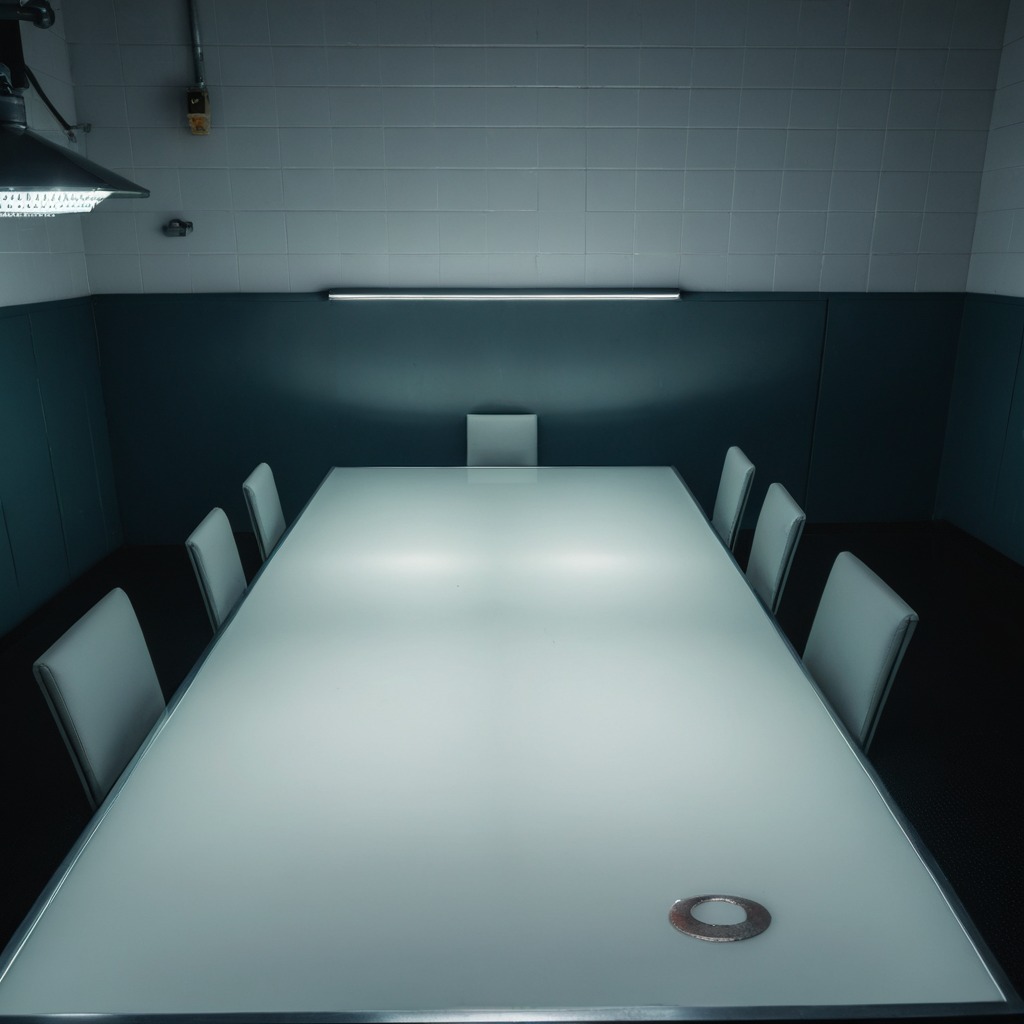
A flat metal washer lying on a clean empty table in a railway signal maintenance room lit by harsh overhead fluorescents.